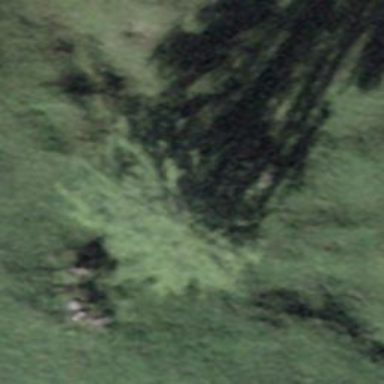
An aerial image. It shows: Needle-leaved tree in its natural environment.